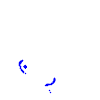
Particle: pion